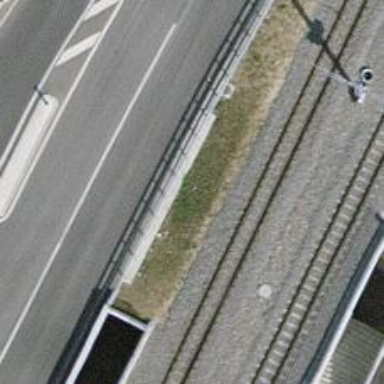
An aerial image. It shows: Footway passing through tunnel.